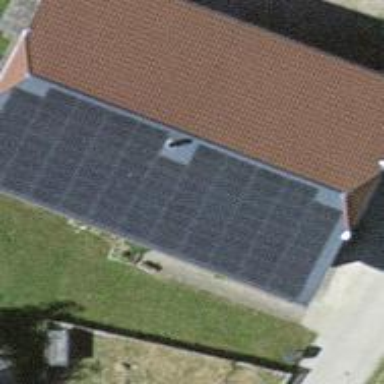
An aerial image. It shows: Solar power generator using photovoltaic method with solar photovoltaic panel types.